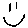
Label: smiley face